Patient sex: M
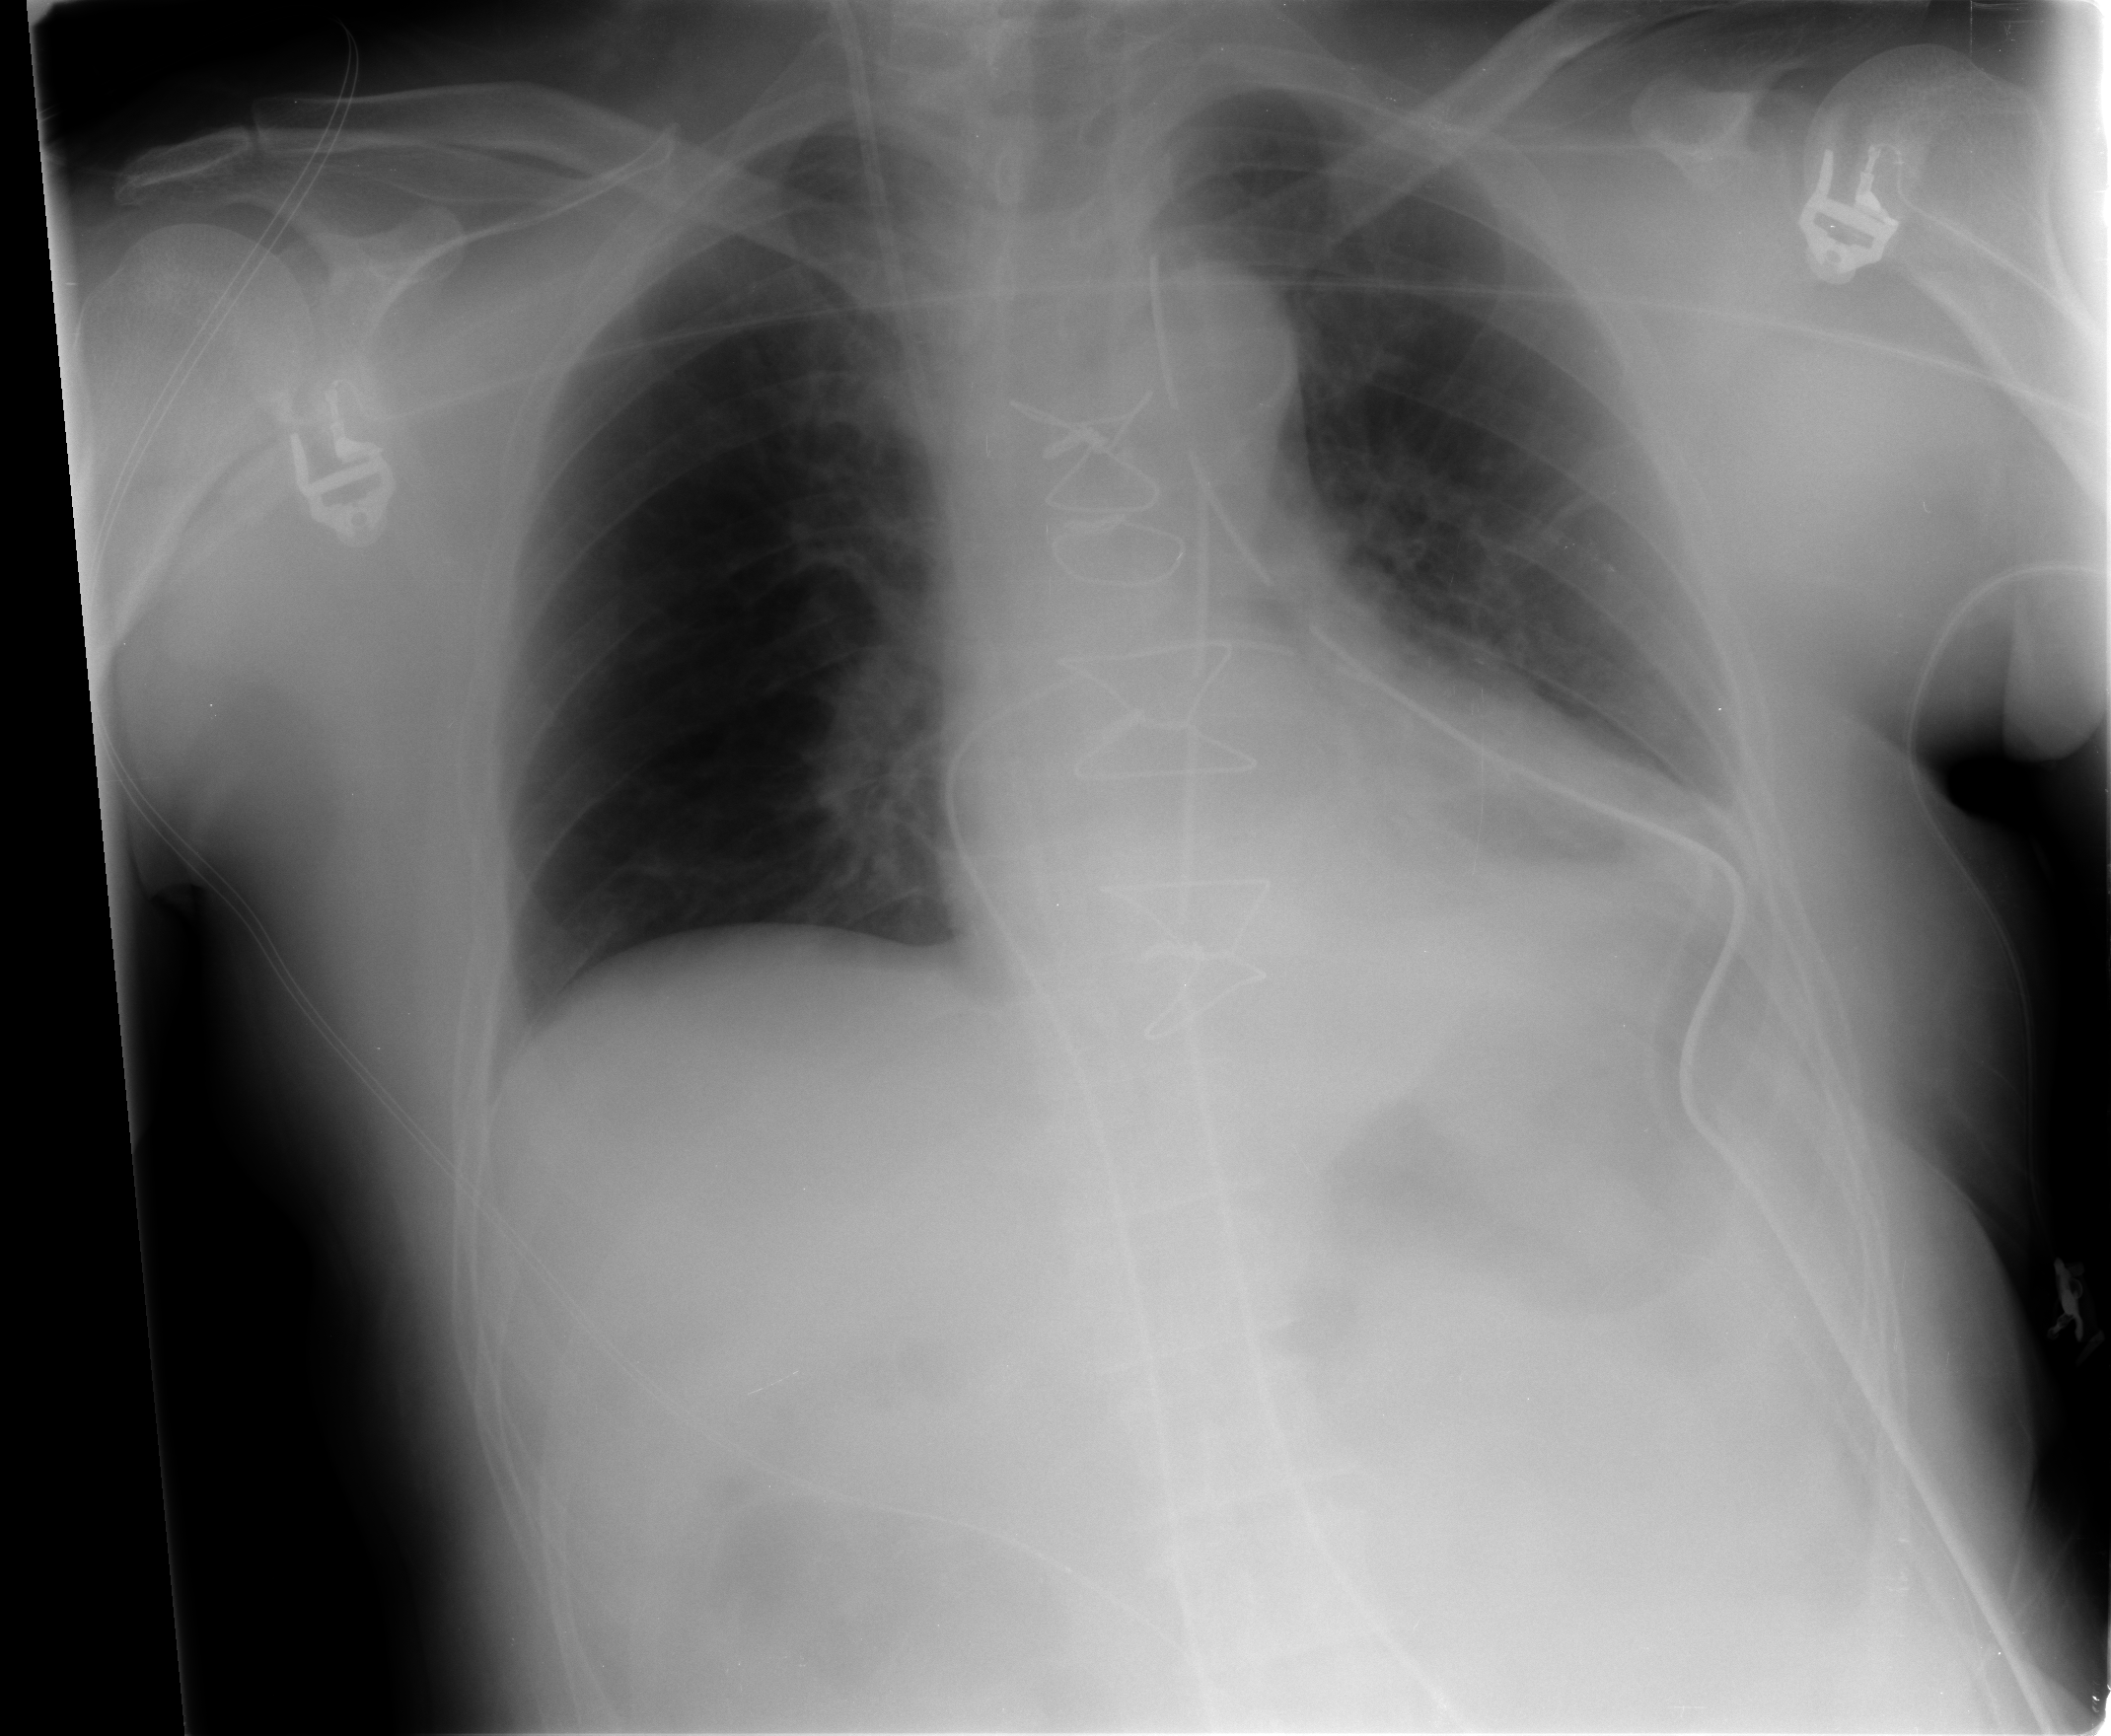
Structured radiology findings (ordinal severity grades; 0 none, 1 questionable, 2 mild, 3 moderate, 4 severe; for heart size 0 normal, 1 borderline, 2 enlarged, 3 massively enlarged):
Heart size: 0
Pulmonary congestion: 0
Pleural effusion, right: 0
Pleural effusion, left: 2
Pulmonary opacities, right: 0
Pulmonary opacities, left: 0
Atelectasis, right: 0
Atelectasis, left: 2